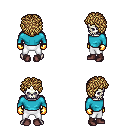
a pixel art fantasy rpg character, male body template, skeleton, teal long-sleeve shirt, white pants, blonde curly afro hairstyle, gold gloves, maroon shoes, four views (front, back, left, right), 2x2 character sprite sheet, small pixel art, hard edges, no anti-aliasing